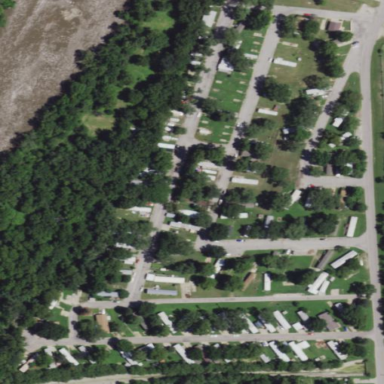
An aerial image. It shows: Residential area known as trailer park.